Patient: sex M, age 57
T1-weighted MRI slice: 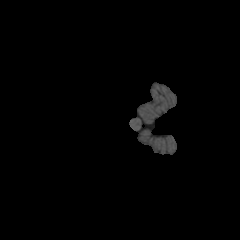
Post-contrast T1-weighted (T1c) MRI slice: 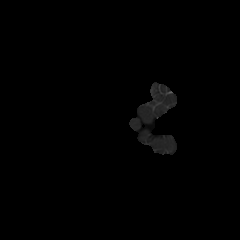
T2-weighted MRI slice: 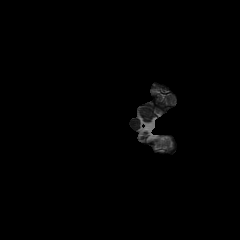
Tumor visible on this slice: no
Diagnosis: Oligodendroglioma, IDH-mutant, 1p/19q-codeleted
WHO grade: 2